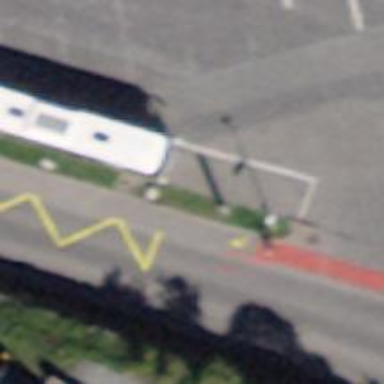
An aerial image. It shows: Bus stop along the road.